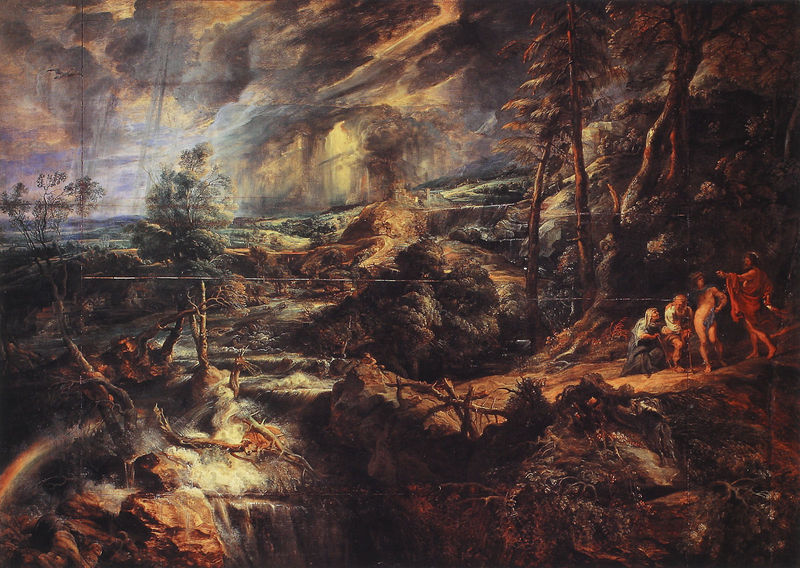
Titel: Gewitterlandschaft mit Philemon und Baucis
Künstler: Peter Paul Rubens
Institution: Wien, Kunsthistorisches Museum
Schlagwörter: dunkel, wolken, bäume, fluss, landschaft, licht, malerei, natur, sonne, wasserfall, figuren, sturm, unwetter, überflutung, lict, rote toga